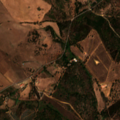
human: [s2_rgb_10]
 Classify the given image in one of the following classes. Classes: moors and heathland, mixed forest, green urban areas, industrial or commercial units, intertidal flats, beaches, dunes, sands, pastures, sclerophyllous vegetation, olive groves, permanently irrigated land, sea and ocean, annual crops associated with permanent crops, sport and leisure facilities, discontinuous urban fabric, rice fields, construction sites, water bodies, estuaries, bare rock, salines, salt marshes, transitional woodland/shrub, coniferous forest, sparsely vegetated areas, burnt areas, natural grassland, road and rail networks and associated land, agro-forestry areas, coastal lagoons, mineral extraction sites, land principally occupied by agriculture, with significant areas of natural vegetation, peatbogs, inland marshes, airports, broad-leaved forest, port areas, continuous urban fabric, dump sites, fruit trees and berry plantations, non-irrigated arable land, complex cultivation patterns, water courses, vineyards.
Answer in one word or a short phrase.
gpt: non-irrigated arable land, pastures, broad-leaved forest, transitional woodland/shrub